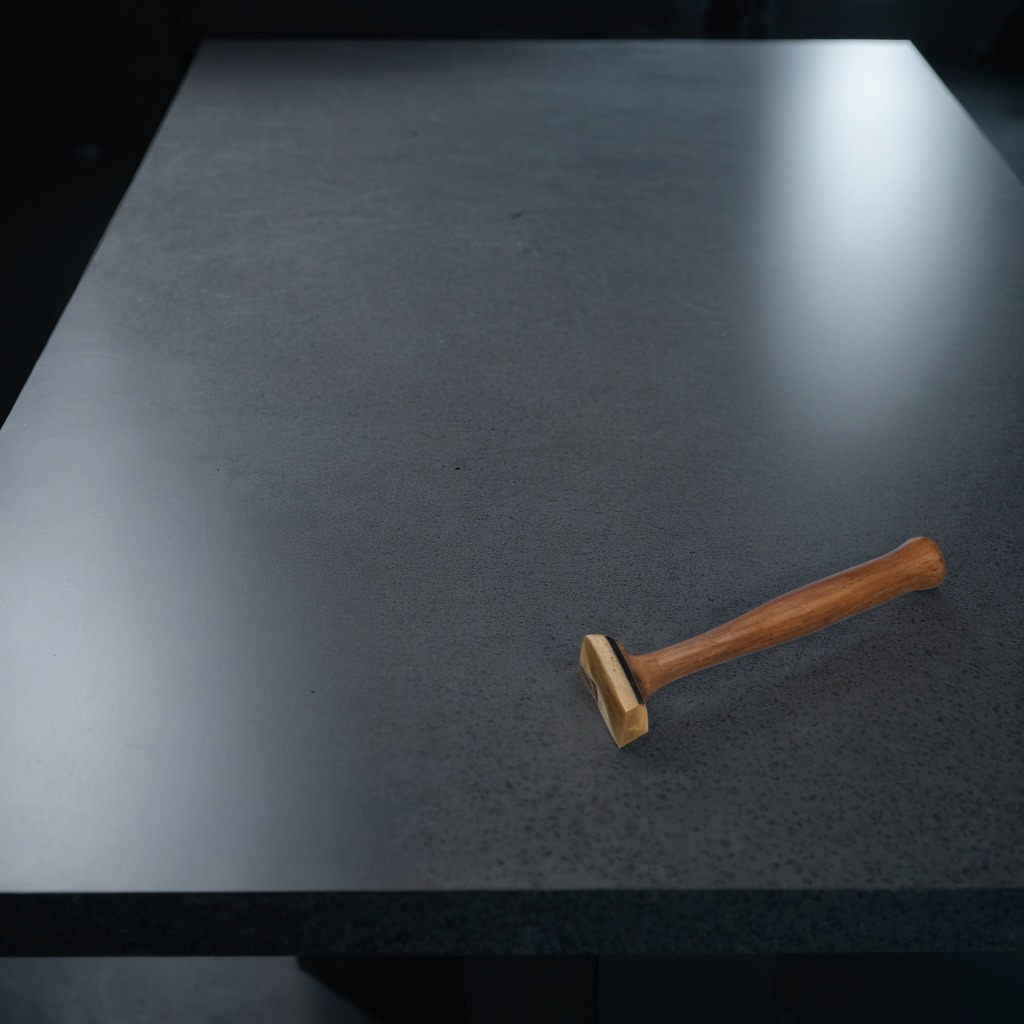
A hammer is lying on the clean granite table inside a workshop at night dim ambient light soft shadows worn but